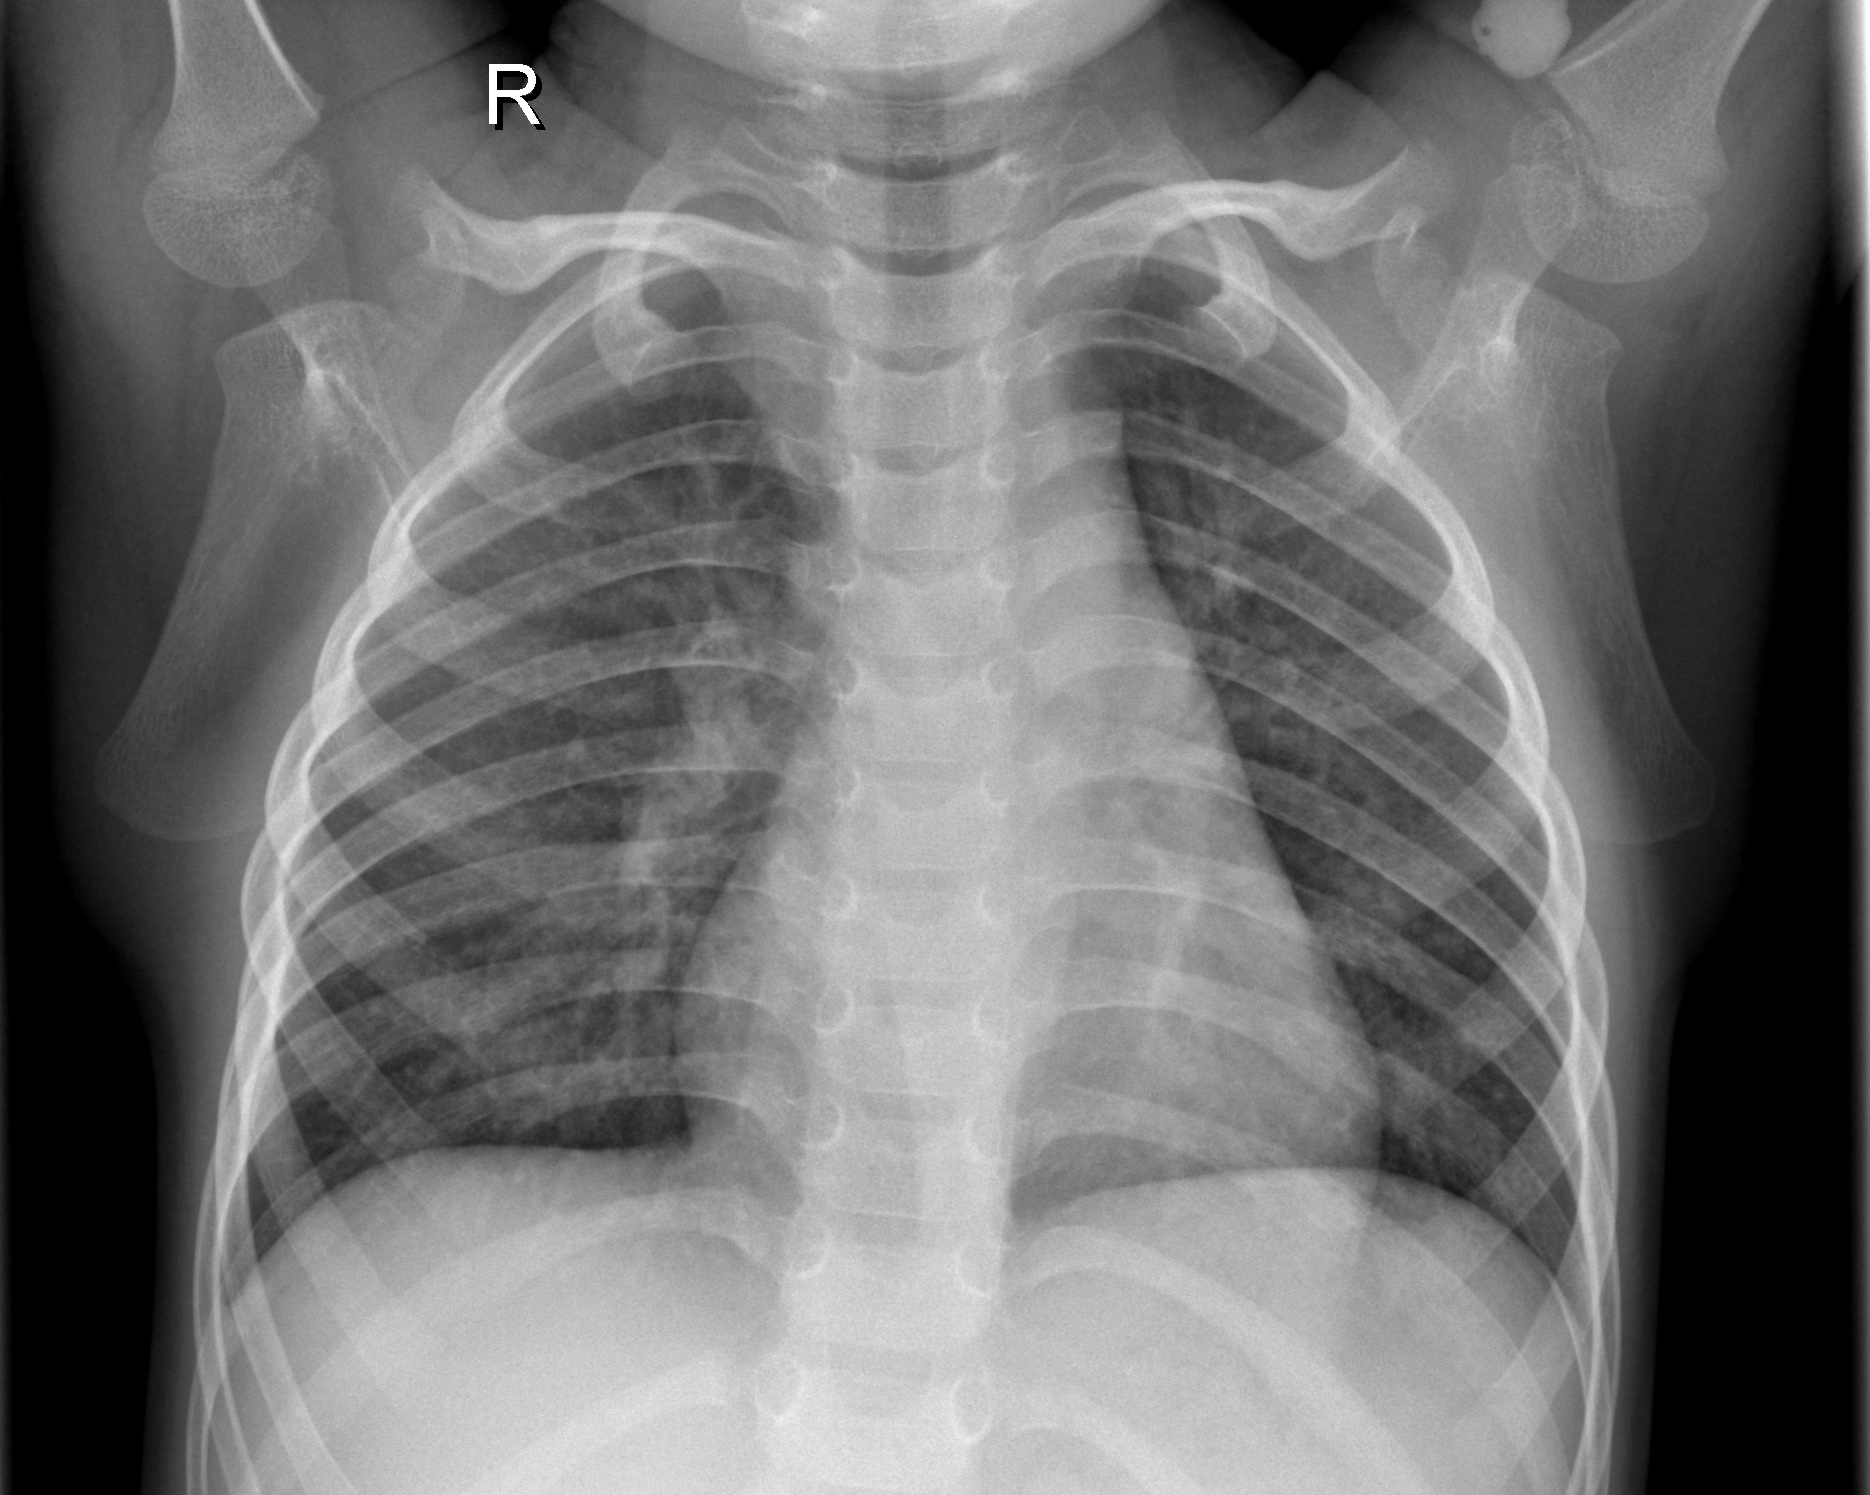
Diagnosis: NORMAL